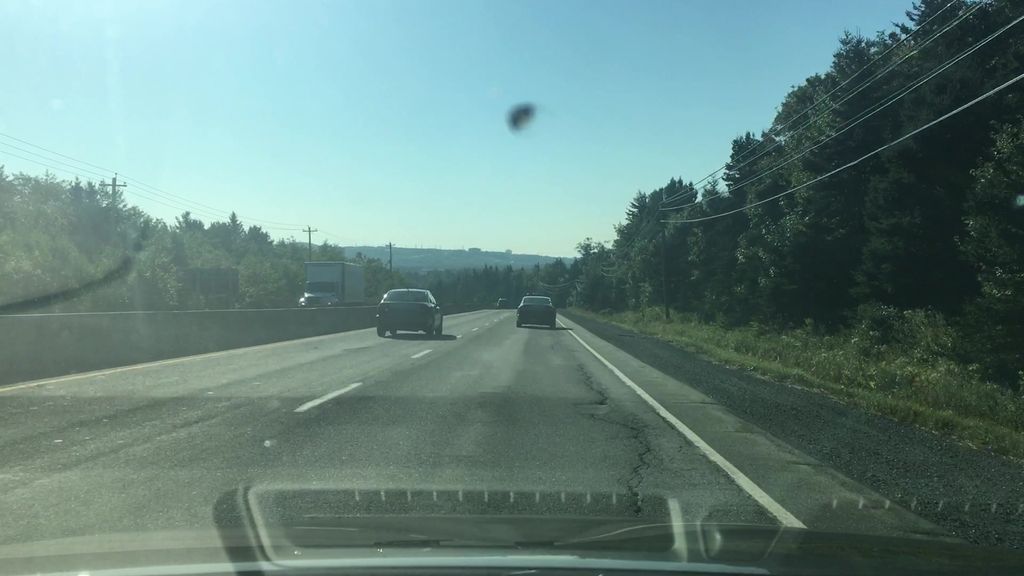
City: halifax